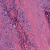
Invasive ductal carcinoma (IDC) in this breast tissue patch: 0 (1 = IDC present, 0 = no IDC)